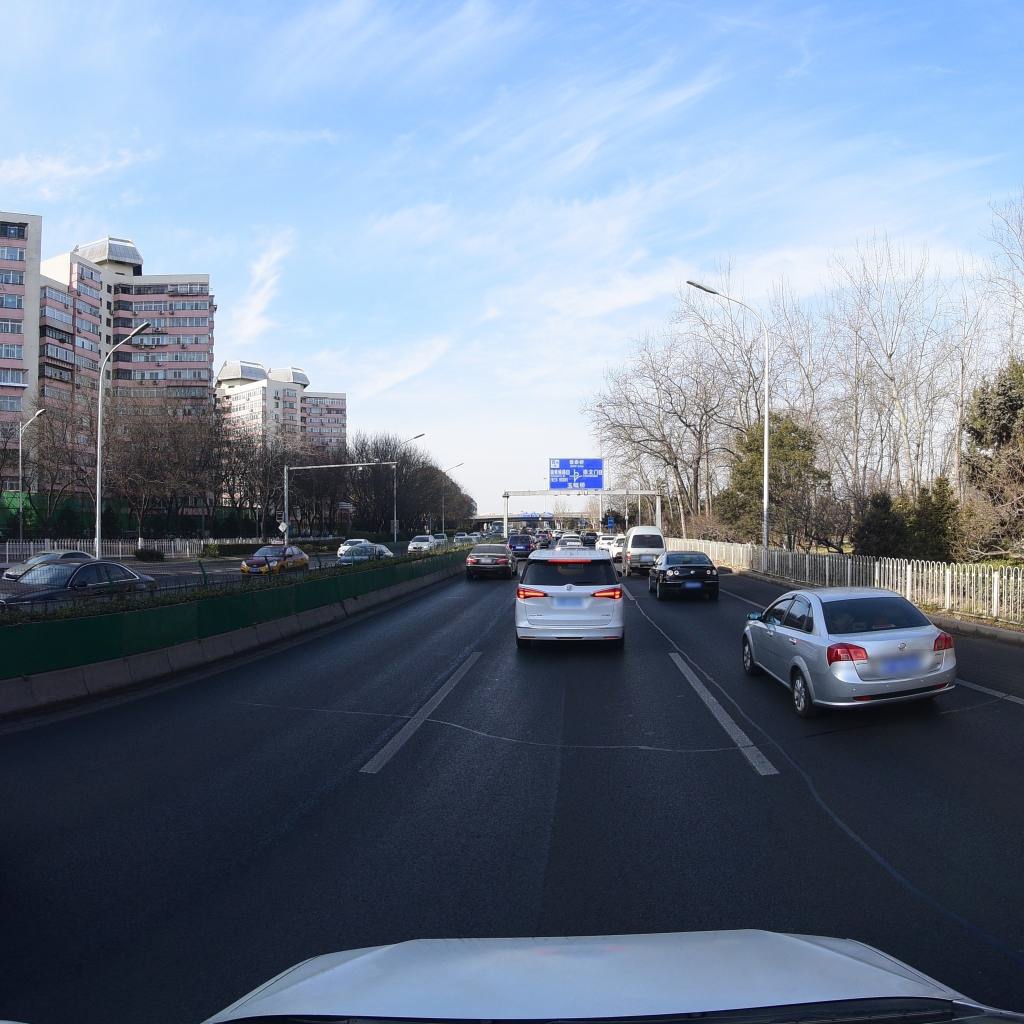
Region: Fengtai
Road damage annotations: transverse patch, longitudinal patch